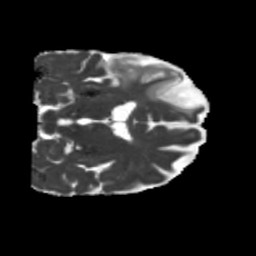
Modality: MD
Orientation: coronal
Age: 58
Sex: male
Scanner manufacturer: siemens
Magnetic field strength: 3 T
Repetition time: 5.25 s
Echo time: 0.08 s